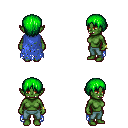
a pixel art fantasy rpg character, female body template, orc, green skin, blue tattered cape, teal pants, green plain hairstyle, bracelets, four views (front, back, left, right), 2x2 character sprite sheet, small pixel art, hard edges, no anti-aliasing